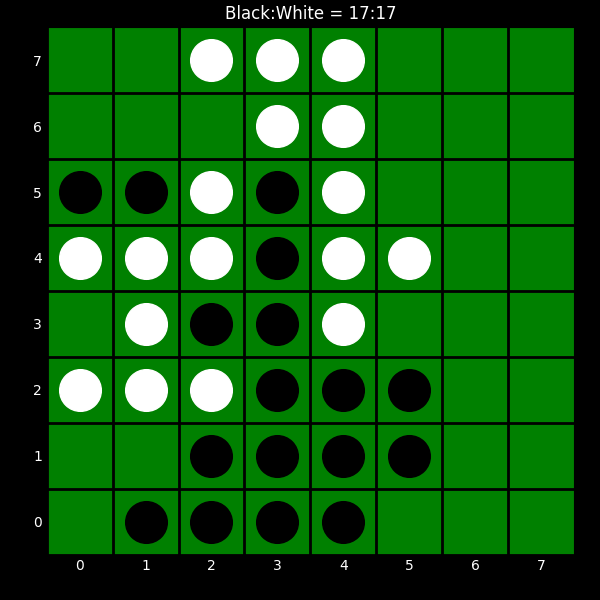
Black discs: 17
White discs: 17